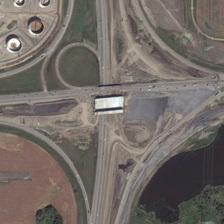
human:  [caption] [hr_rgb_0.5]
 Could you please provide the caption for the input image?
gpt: a pond with some green plants and several bareland with several storage tanks are near a viaduct .

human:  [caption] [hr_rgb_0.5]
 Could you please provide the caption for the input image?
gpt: a pond with some green plants and several bareland with several storage tanks are near a viaduct .

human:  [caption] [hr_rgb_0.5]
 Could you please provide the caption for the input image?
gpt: a pond with some green plants and several bareland with several storage tanks are near a viaduct .

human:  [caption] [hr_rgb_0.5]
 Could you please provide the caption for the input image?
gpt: a pond with some green plants and several bareland with several storage tanks are near a viaduct .

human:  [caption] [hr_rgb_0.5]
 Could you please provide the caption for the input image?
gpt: a pond with some green plants and several bareland with several storage tanks are near a viaduct .